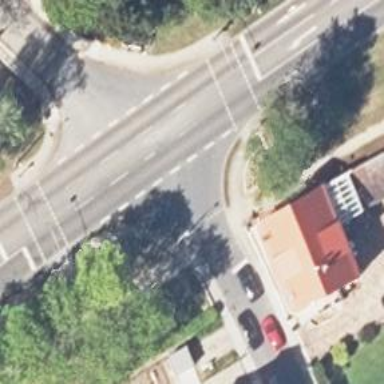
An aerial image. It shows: Residential road with asphalt surface.